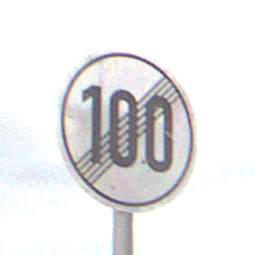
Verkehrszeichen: EndeGeschwindigkeit100
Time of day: MorningAfternoon
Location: Outdoor (Nature)
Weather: Overcast
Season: NotSpecified
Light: Natural